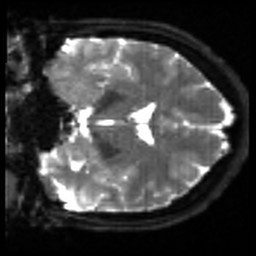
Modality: sbref
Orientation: coronal
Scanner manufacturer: siemens
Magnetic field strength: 3 T
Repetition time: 4 s
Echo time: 0.0594 s